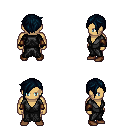
a pixel art fantasy rpg character, male body template, human, tanned skin, gray robe, red pants, raven pixie cut hairstyle, cloth bracers, brown shoes, four views (front, back, left, right), 2x2 character sprite sheet, small pixel art, hard edges, no anti-aliasing